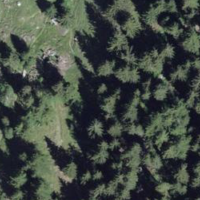
EUNIS habitat code: 43
Species observed at this site:
Mitopus morio